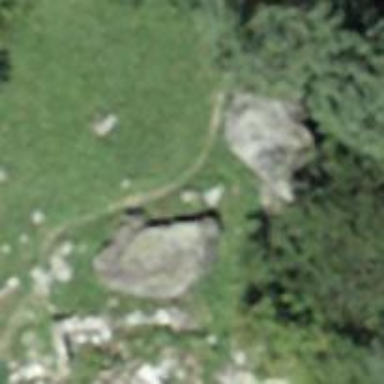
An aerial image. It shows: Path.